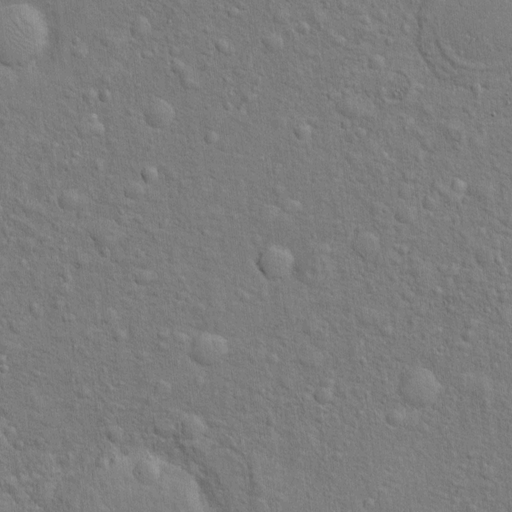
Classes present: Background